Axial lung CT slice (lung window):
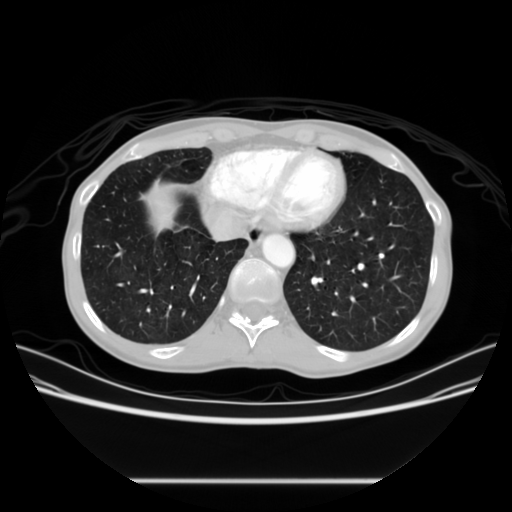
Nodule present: no